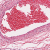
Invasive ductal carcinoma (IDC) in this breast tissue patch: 0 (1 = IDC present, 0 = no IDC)